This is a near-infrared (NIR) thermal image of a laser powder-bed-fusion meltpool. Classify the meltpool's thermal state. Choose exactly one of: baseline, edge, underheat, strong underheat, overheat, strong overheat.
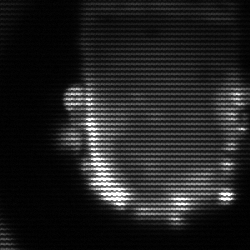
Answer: baseline